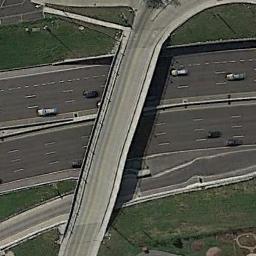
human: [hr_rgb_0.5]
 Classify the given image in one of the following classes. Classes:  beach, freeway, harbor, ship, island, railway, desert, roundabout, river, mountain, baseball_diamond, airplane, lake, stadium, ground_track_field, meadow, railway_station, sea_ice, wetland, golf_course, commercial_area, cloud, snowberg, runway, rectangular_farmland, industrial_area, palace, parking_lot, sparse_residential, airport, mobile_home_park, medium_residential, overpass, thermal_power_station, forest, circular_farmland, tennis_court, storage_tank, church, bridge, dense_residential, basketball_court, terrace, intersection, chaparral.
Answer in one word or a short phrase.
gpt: overpass